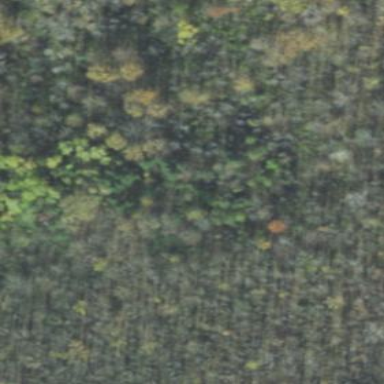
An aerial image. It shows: Mixed woodland with various types of leaves.